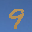
Label: 9